Question: Is there a standard Javascript technique or library for managing conditional mouse-event pass-through between overlapping HTML elements that are not related?
For example, I have a partially transparent WebGL canvas (managed by Three.js) in front of a bunch of HTML elements (managed by the Thee.js CSS3 renderer, but that shouldn't be relevant). Those HTML elements have registered mouseover and mouseout events. I would like 3D objects floating in front of those elements to block mouse-events.
I already know how to use a ray-caster to determine whether the mouse is over a 3D object. What I don't know is how to allow the mouse-event to 'pass through' the canvas to the underlying HTML elements when a 3D object is not inbetween.

I've read about solutions where you traverse the DOM tree until you find the element that's underneath the mouse. But that seems overly complicated and slow. What I'd like to do, if possible, is pretend that the canvas is not there for a moment so that the event can pass through naturally.
In the interest of not reinventing the wheel, it would be great if there was already a library for this.
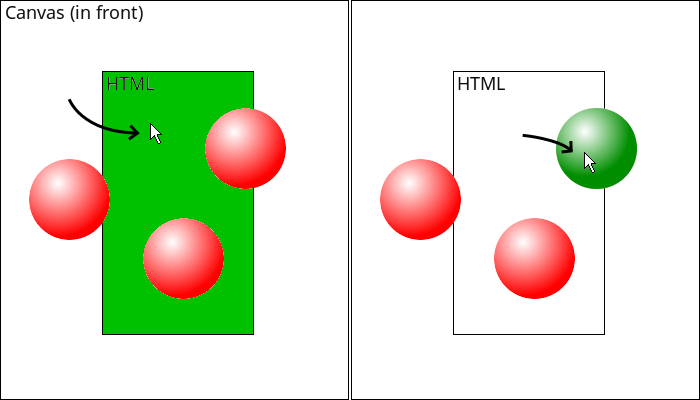
Answer: Since you don't want to use the pointer-events as David Thomas suggested, then the mouse will always target the elements with the highest z-index or, having the same z-index, the last sibling (when relatively stacked on top of others).
Having said this, the only way I can think is to:
1. Hide the canvas
2. Read element underneath
3. Immediately show back the canvas
This is so fast that produces no noticeable flickering.
If there was an element underneath the mouse, then trigger that element mouse event.
<URL>
'''
$("canvas").mousemove(function (event) {
if (document.elementFromPoint) {
var $canvas = $(this);
// hide canvas visibility
// don't do display:none as we want to maintain canvas layout
$canvas.css('visibility', 'hidden');
// get the element underneath, if any
var $under = $(document.elementFromPoint(event.clientX, event.clientY));
// show again the canvas
$canvas.css('visibility', 'visible');
if ($under.hasClass('underneath')) {
$under.triggerHandler('mouseover');
} else {
$("#result").text("mouse is over the canvas");
}
}
})
'''